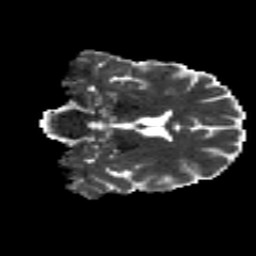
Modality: MD
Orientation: coronal
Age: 21
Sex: male
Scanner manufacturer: siemens
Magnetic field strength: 3 T
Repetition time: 8.8 s
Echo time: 0.085 s